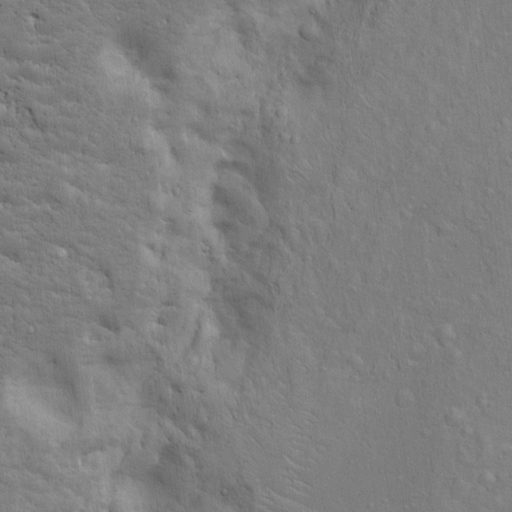
Objects detected: cone